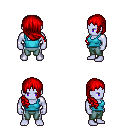
a pixel art fantasy rpg character, male body template, dark elf, purple skin, teal pirate shirt, teal pants, red right-swept hairstyle, four views (front, back, left, right), 2x2 character sprite sheet, small pixel art, hard edges, no anti-aliasing